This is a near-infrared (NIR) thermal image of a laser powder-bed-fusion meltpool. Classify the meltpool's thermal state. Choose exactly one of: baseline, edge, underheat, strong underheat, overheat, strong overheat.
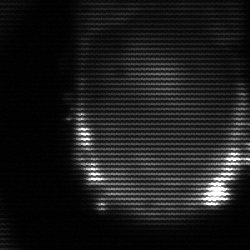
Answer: baseline